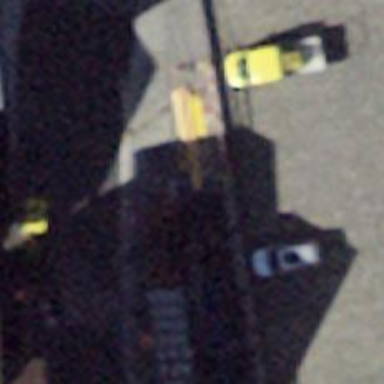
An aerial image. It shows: Bus stop with shelter. It is platform for public transport.